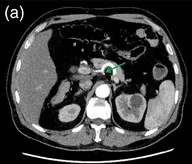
Abdominal enhanced computed tomography scan. (a) The left gastric artery from the celiac trunk (arrow).
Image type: radiology (ct)